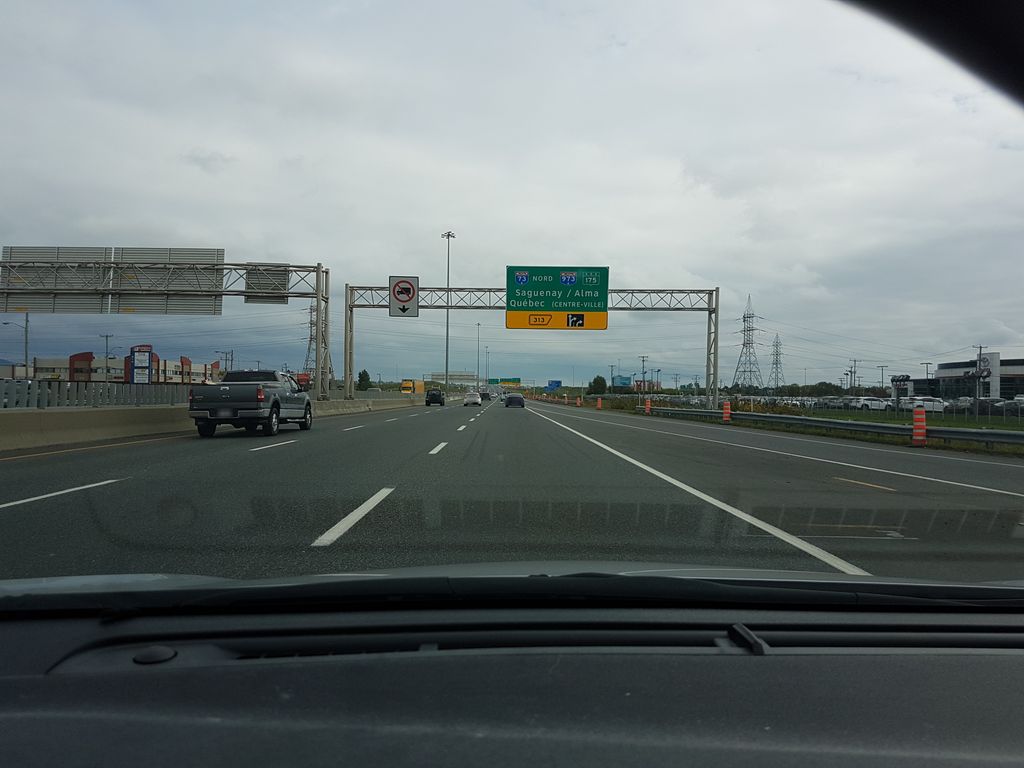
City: quebec_city